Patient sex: F
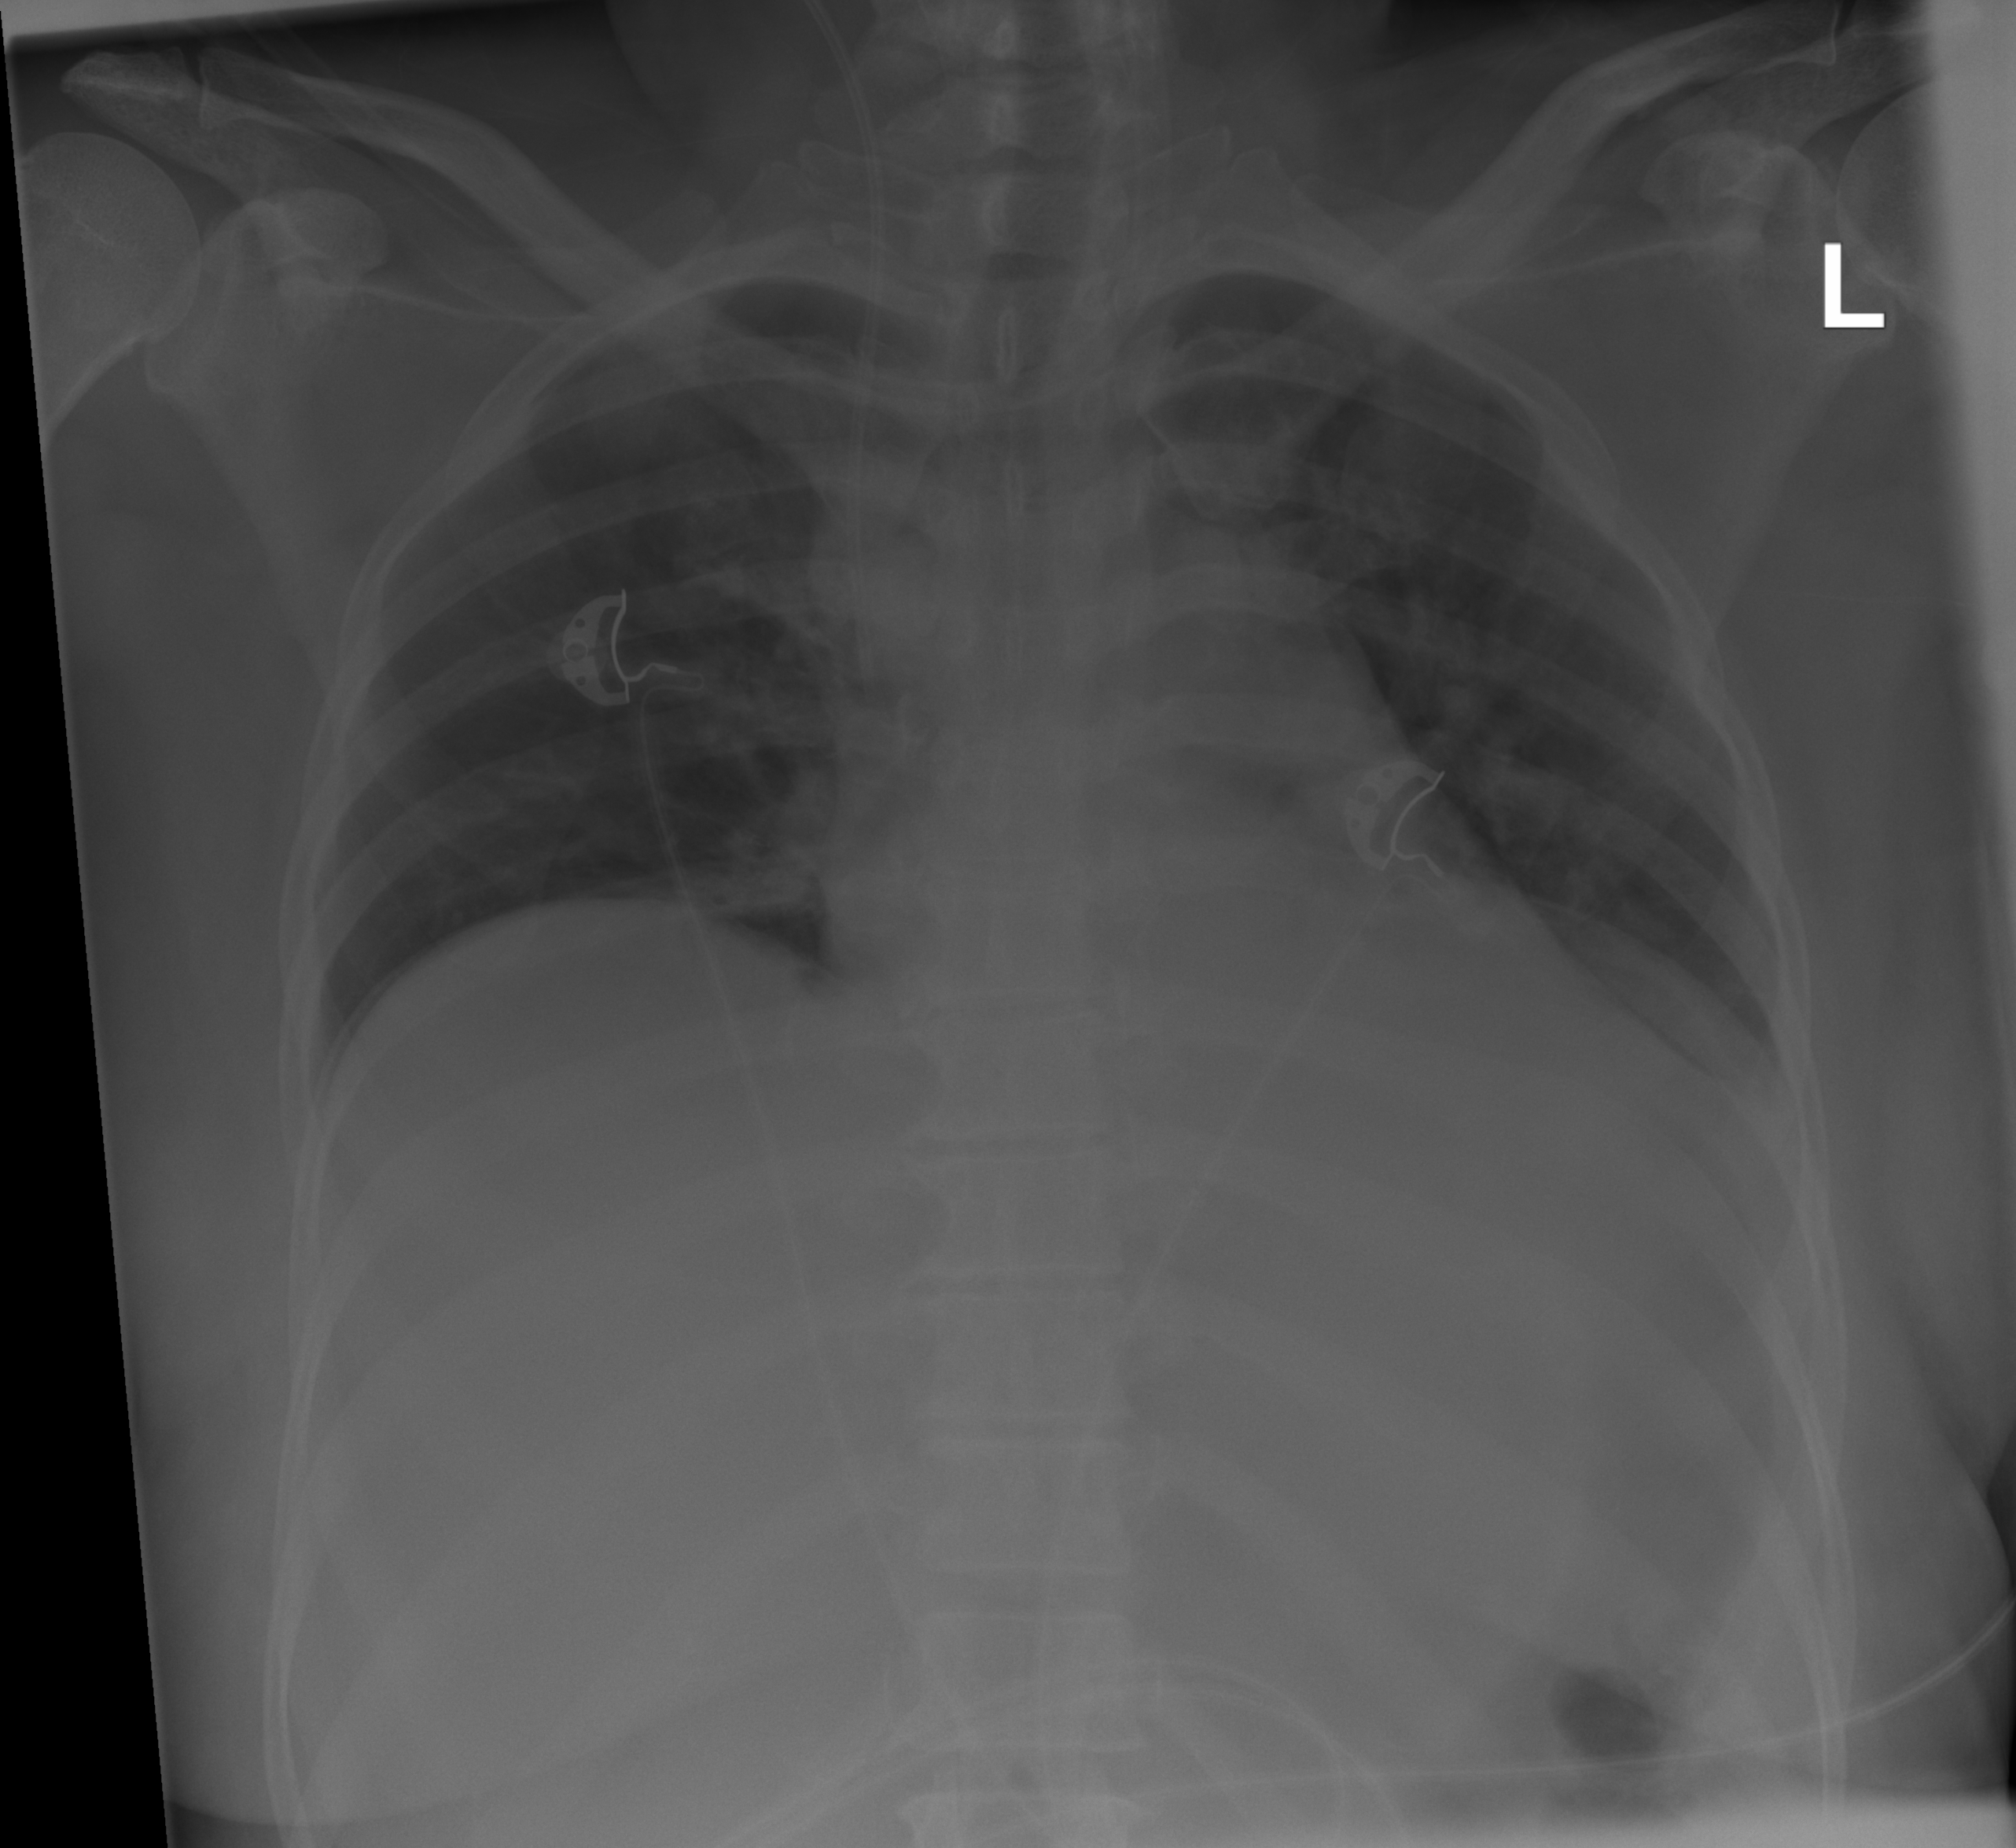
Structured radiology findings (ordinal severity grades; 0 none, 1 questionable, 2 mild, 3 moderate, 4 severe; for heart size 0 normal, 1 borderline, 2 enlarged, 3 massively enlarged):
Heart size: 1
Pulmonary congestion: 0
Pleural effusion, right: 0
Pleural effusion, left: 1
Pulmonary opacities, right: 0
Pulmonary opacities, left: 0
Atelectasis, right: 2
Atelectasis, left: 0